Field crop: tomato
Growth stage: 1
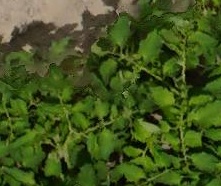
Species: tomato